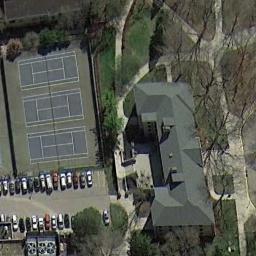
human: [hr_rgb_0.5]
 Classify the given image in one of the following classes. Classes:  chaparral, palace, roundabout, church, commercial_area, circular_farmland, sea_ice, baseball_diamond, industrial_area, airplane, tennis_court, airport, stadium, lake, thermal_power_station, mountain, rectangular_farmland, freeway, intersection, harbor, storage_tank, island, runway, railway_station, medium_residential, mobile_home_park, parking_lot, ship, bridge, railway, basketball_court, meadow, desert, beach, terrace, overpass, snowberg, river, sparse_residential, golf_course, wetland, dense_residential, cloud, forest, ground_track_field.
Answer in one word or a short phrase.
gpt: tennis_court